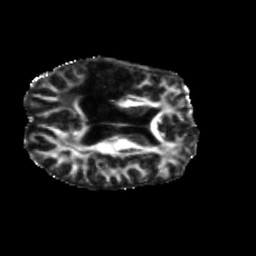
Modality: FA
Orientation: axial
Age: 49
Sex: male
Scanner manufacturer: siemens
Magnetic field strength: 3 T
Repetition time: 5.25 s
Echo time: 0.08 s